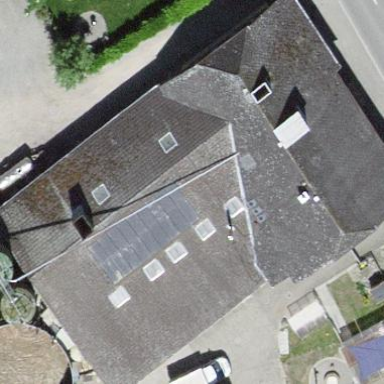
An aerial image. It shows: Farm building.